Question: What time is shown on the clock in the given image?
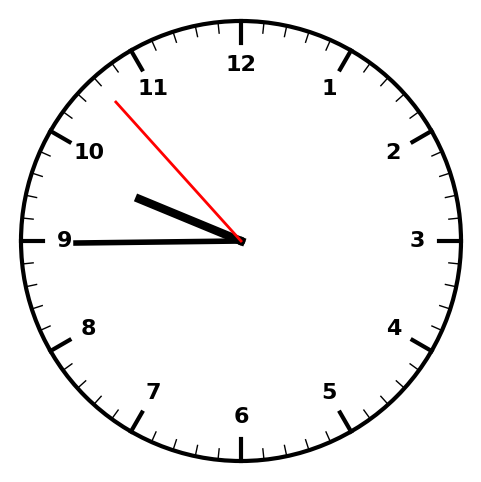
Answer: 09:44:53